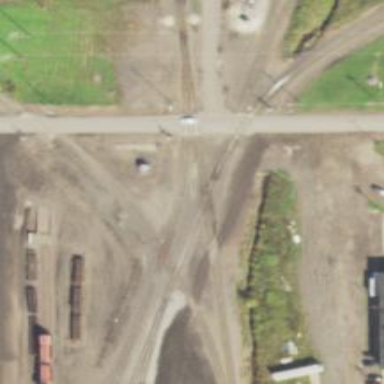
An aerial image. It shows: Railway crossing.